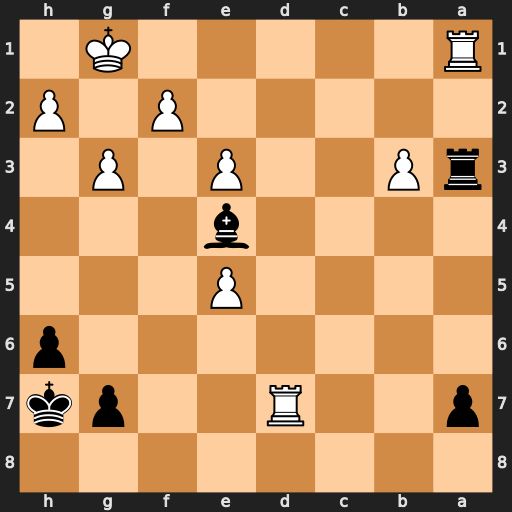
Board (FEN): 8/p2R2pk/7p/4P3/4b3/rP2P1P1/5P1P/R5K1
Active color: b
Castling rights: -
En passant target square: -
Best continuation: Rxa1+ Rd1 Rxd1#